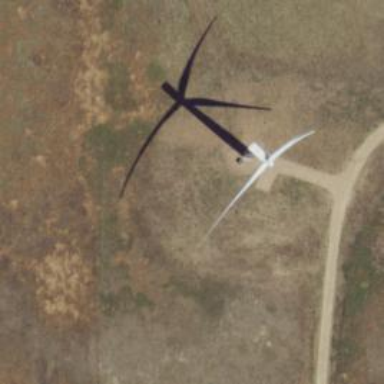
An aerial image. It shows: Wind generator powered by horizontal axis wind turbine.